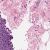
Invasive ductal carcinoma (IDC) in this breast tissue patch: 0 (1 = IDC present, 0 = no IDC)